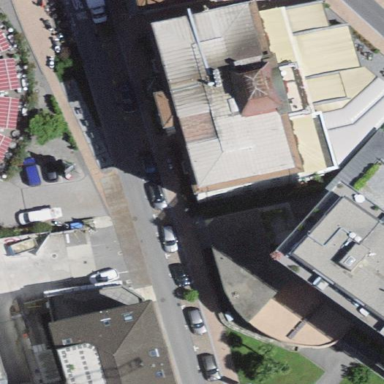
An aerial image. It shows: Hotel building.